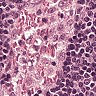
Metastatic tissue present: no